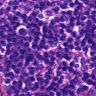
Metastatic tissue present: no